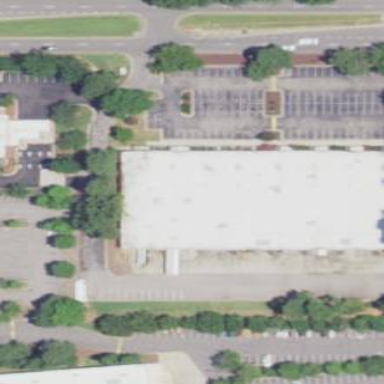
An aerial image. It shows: Commercial building.